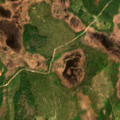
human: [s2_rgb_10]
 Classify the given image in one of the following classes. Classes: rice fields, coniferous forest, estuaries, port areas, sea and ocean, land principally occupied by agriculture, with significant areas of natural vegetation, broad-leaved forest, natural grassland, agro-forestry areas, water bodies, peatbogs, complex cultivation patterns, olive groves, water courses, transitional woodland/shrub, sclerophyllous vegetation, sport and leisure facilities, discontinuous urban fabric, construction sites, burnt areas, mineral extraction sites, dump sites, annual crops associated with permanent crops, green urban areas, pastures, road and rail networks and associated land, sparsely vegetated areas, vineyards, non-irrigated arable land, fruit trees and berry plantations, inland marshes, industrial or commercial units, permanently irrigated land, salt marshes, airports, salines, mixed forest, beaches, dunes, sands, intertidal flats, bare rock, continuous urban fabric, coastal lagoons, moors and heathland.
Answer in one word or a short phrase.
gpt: transitional woodland/shrub, peatbogs